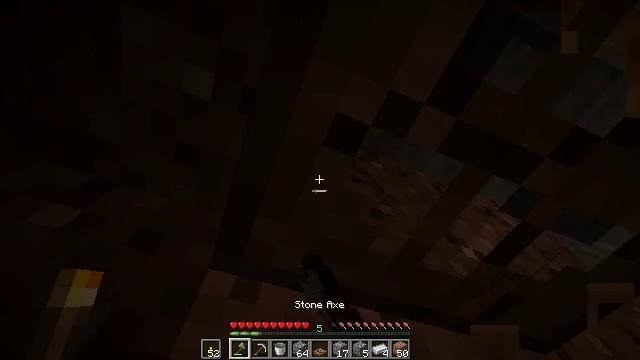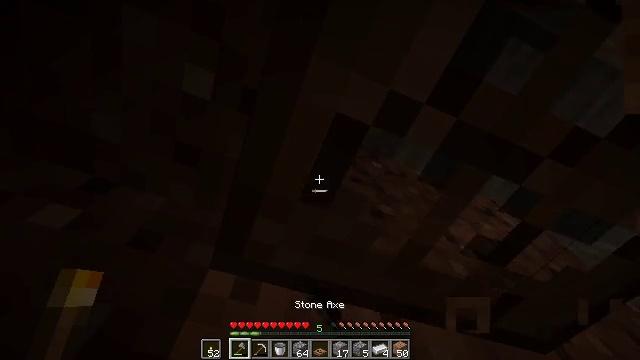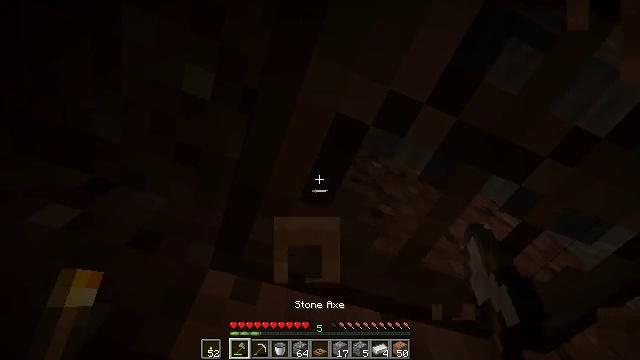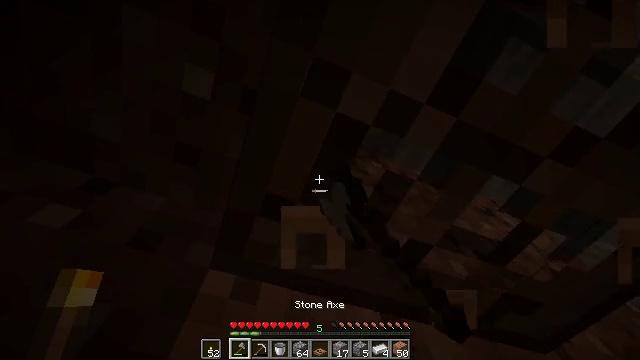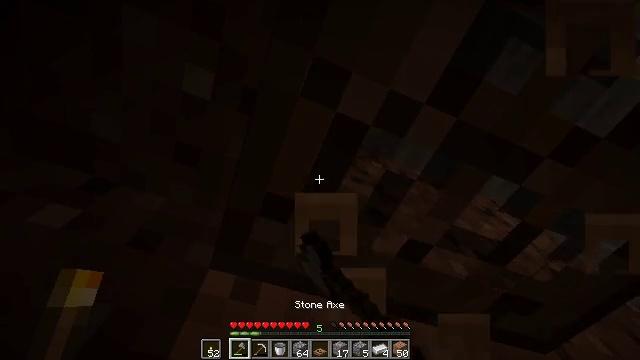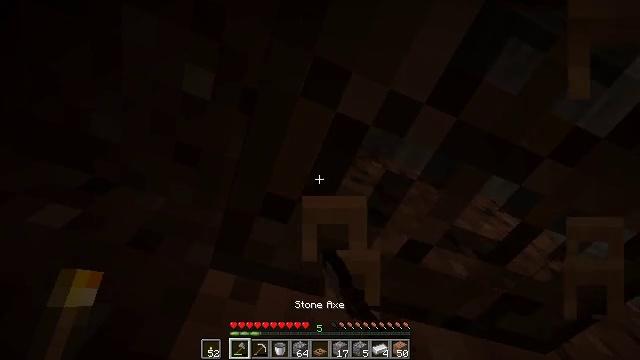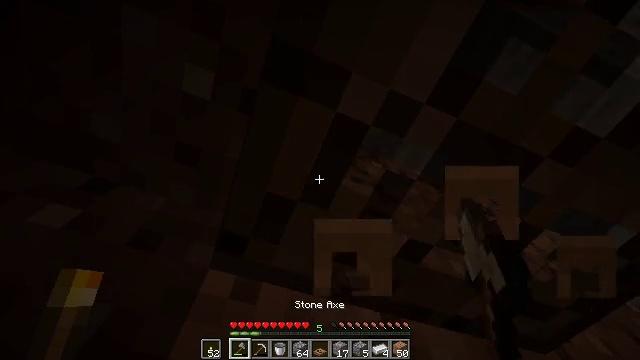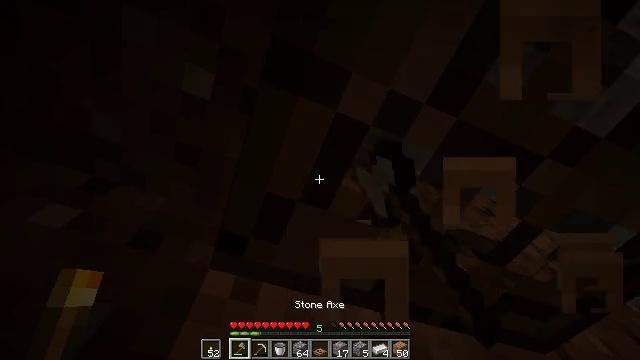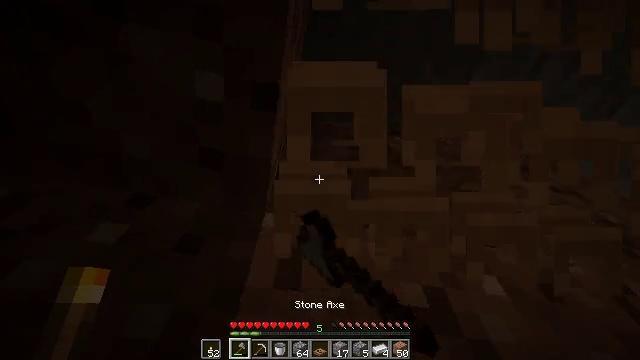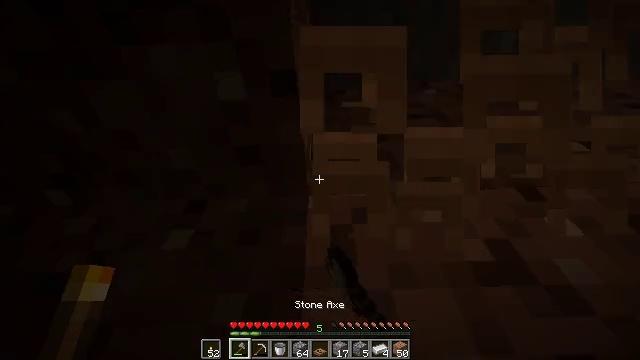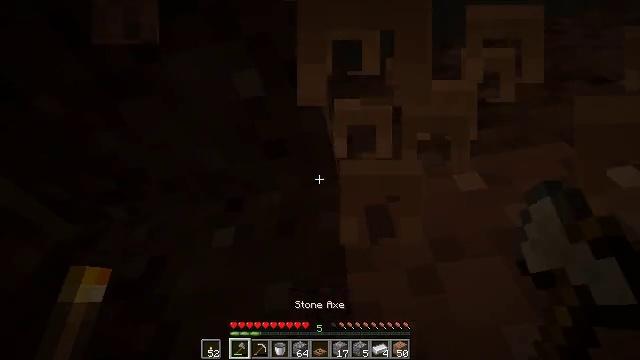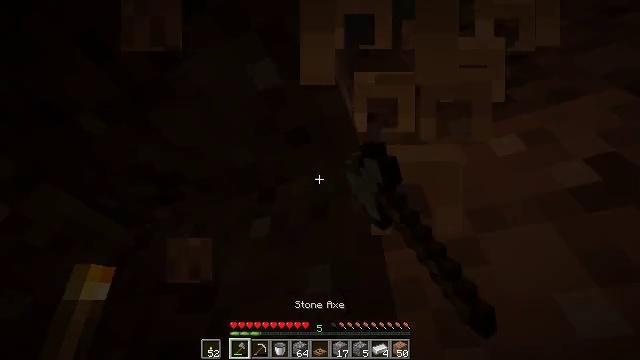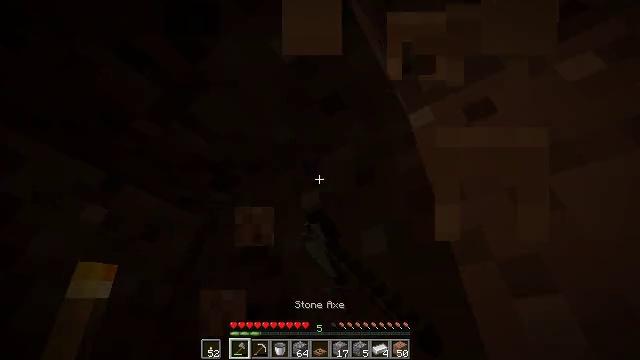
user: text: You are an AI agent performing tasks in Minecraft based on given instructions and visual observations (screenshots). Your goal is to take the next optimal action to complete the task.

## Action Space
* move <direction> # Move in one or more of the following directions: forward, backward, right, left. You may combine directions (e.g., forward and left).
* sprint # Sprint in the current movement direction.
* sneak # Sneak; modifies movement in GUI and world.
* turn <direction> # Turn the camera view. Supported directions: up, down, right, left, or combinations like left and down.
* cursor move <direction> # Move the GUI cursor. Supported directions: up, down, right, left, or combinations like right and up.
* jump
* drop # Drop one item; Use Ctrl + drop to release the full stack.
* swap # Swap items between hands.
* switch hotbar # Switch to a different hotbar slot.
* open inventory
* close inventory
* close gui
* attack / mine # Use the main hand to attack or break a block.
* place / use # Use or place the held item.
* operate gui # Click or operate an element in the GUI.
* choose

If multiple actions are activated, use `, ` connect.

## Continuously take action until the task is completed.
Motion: motion action
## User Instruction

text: Remove the jungle trapdoor from the structure.
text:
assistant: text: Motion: attack / mine
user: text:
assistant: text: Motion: attack / mine
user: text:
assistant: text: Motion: attack / mine
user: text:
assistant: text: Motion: attack / mine
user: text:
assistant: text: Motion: attack / mine
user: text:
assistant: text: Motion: attack / mine
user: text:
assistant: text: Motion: attack / mine
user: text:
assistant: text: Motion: turn left and down, attack / mine
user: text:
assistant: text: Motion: turn left and down, attack / mine
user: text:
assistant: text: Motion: turn left and down, attack / mine
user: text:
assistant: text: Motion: turn left and down, attack / mine
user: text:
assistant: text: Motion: turn left and down, attack / mine
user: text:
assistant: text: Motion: attack / mine